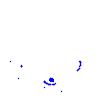
Particle: kaon